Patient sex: M
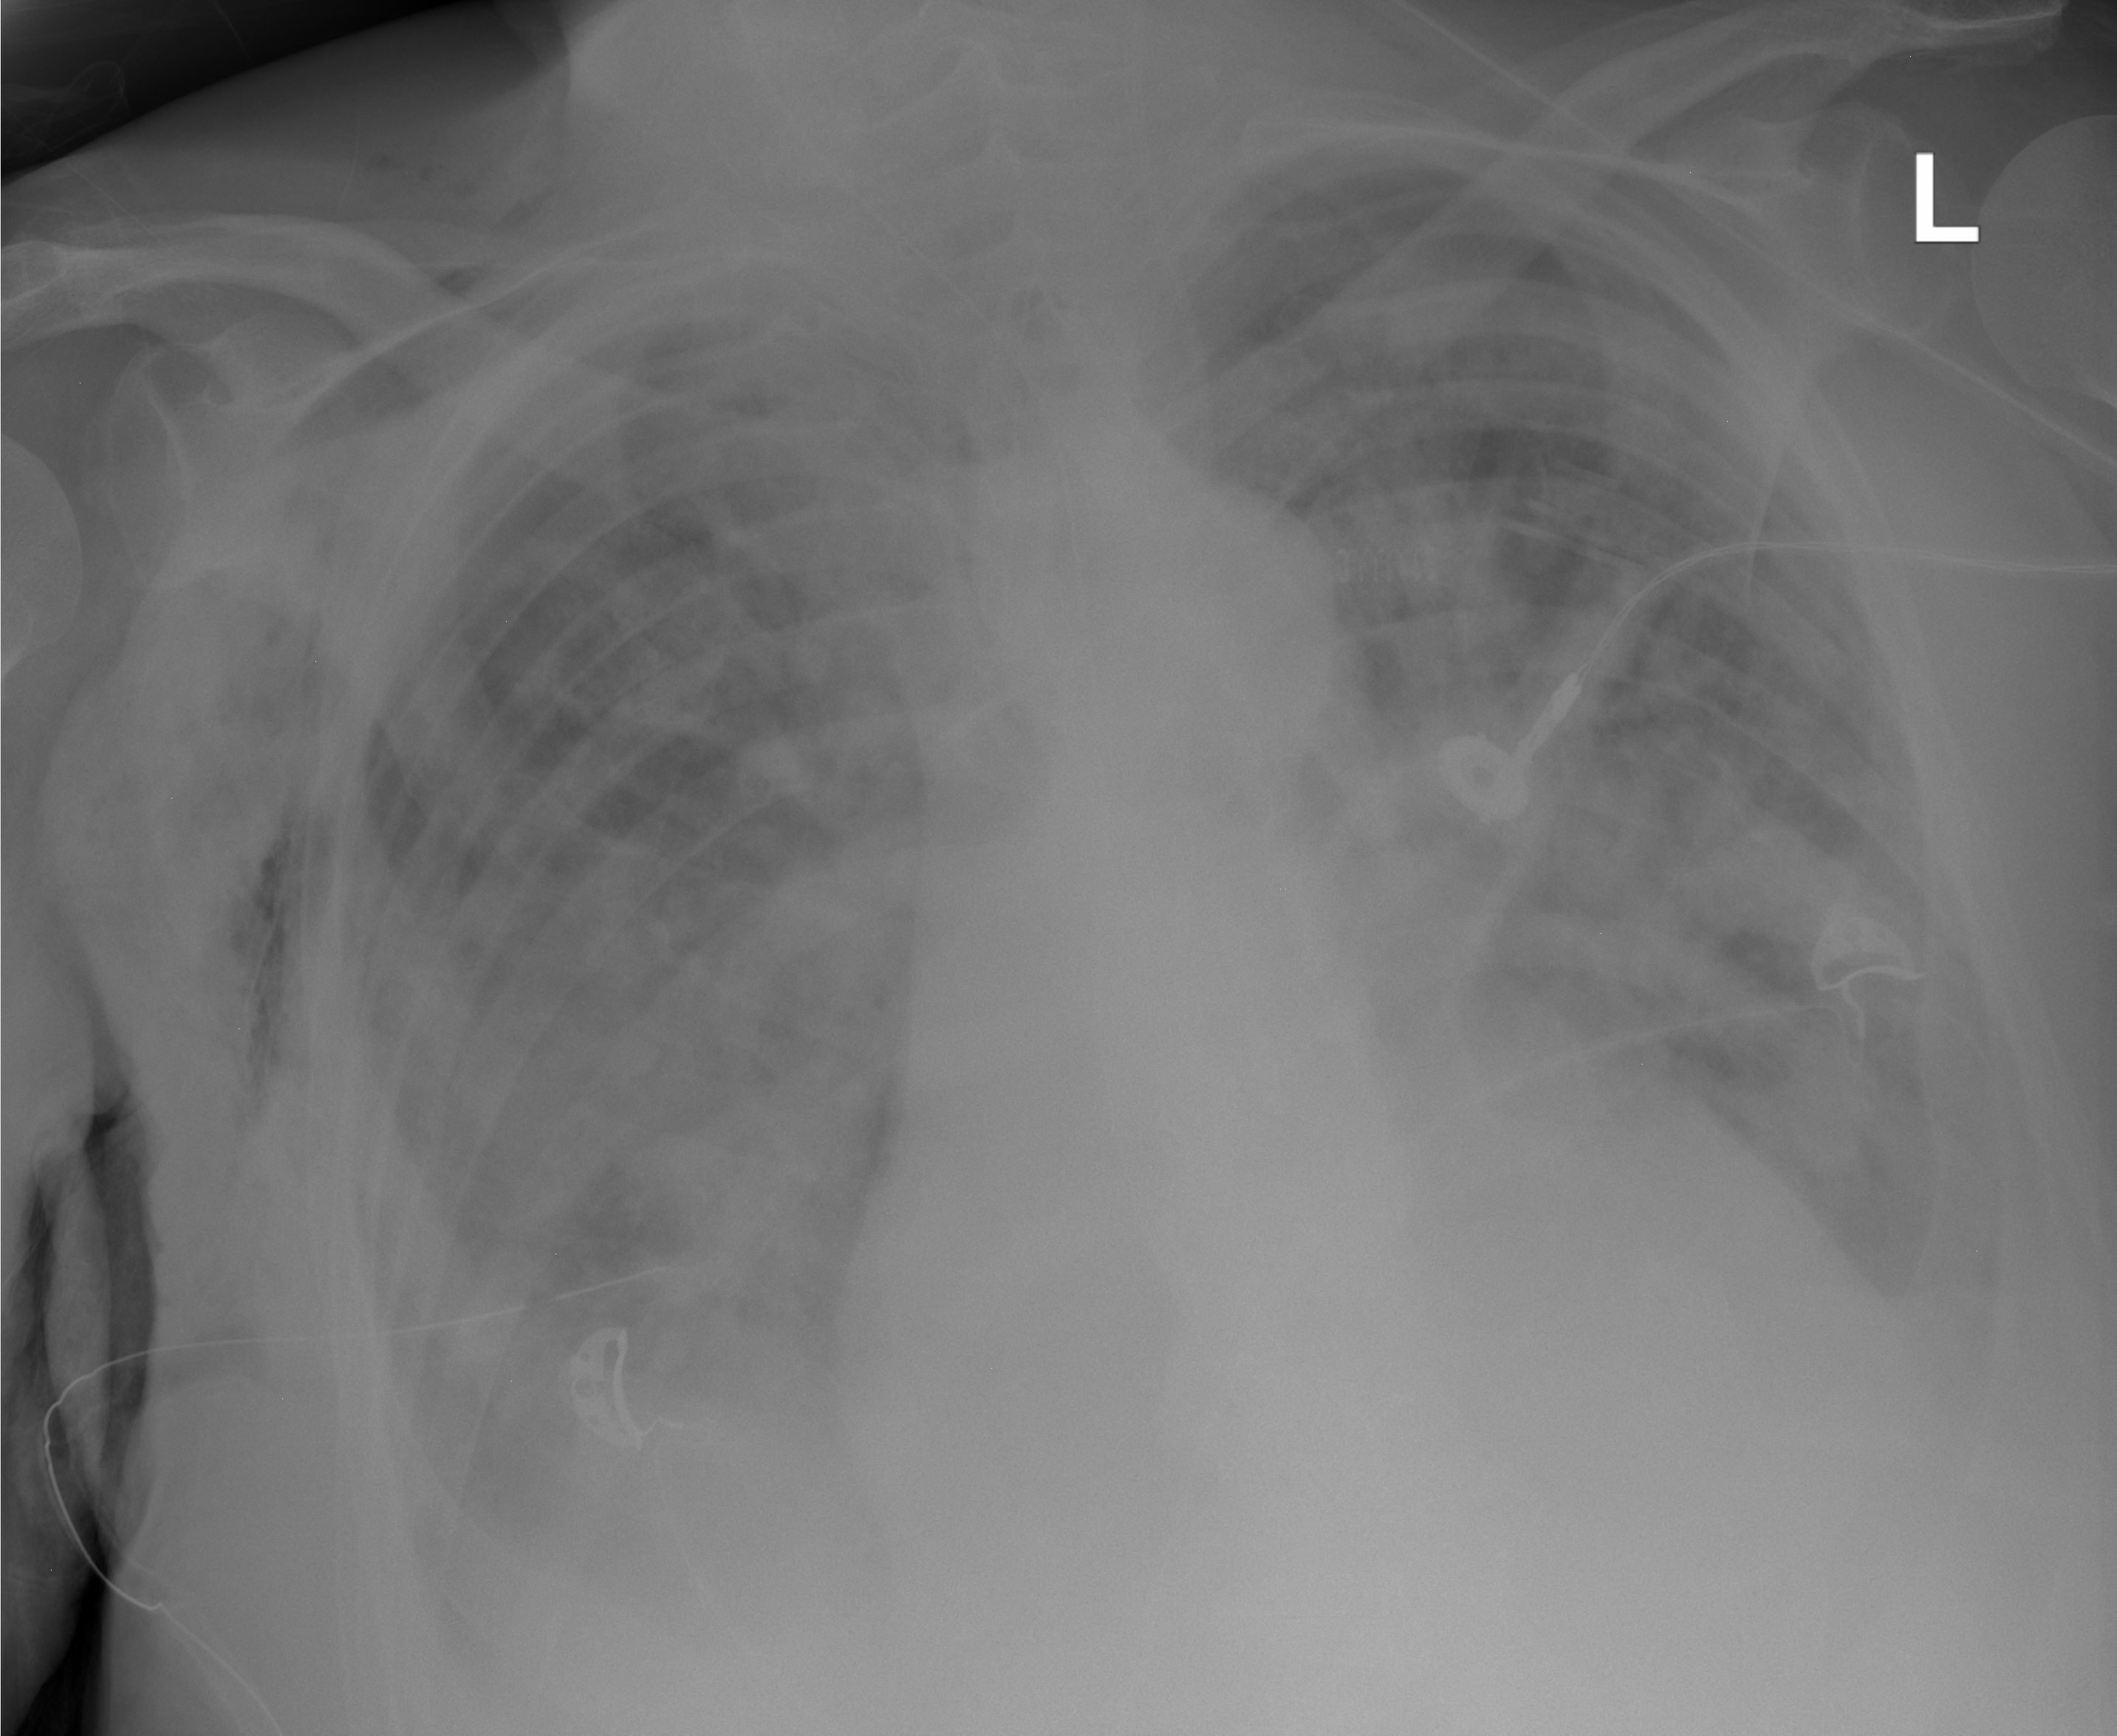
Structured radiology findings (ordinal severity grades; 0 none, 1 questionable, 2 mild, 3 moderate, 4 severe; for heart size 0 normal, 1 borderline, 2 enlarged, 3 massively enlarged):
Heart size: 2
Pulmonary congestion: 2
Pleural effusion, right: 3
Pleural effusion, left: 3
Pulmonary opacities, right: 2
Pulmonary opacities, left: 2
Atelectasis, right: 2
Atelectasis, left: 2